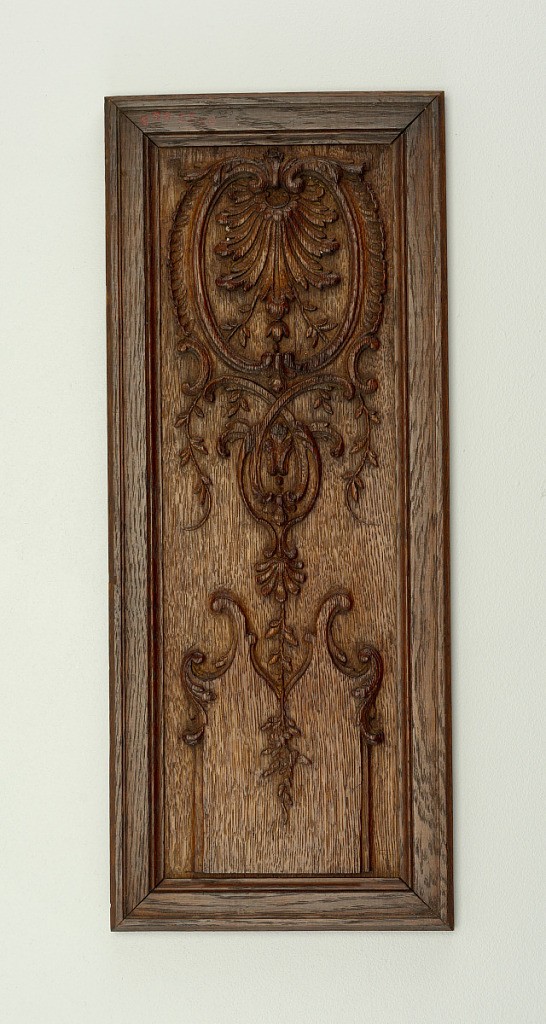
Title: Panel
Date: ca. 1745
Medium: wood (oak)
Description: Carved with racaille motif of foliage and scrolls.  Set in simply moulded frames. One of two panels